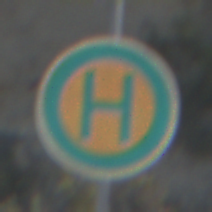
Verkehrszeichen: Haltestelle
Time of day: MorningAfternoon
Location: Outdoor (Nature)
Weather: Clear
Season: NotSpecified
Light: Natural